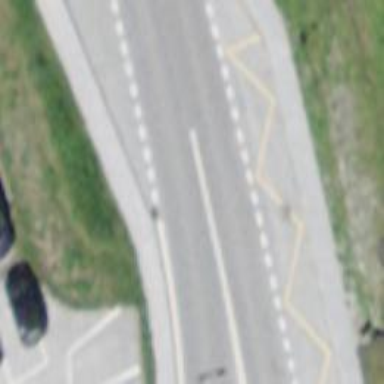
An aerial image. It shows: Public transport stop position.